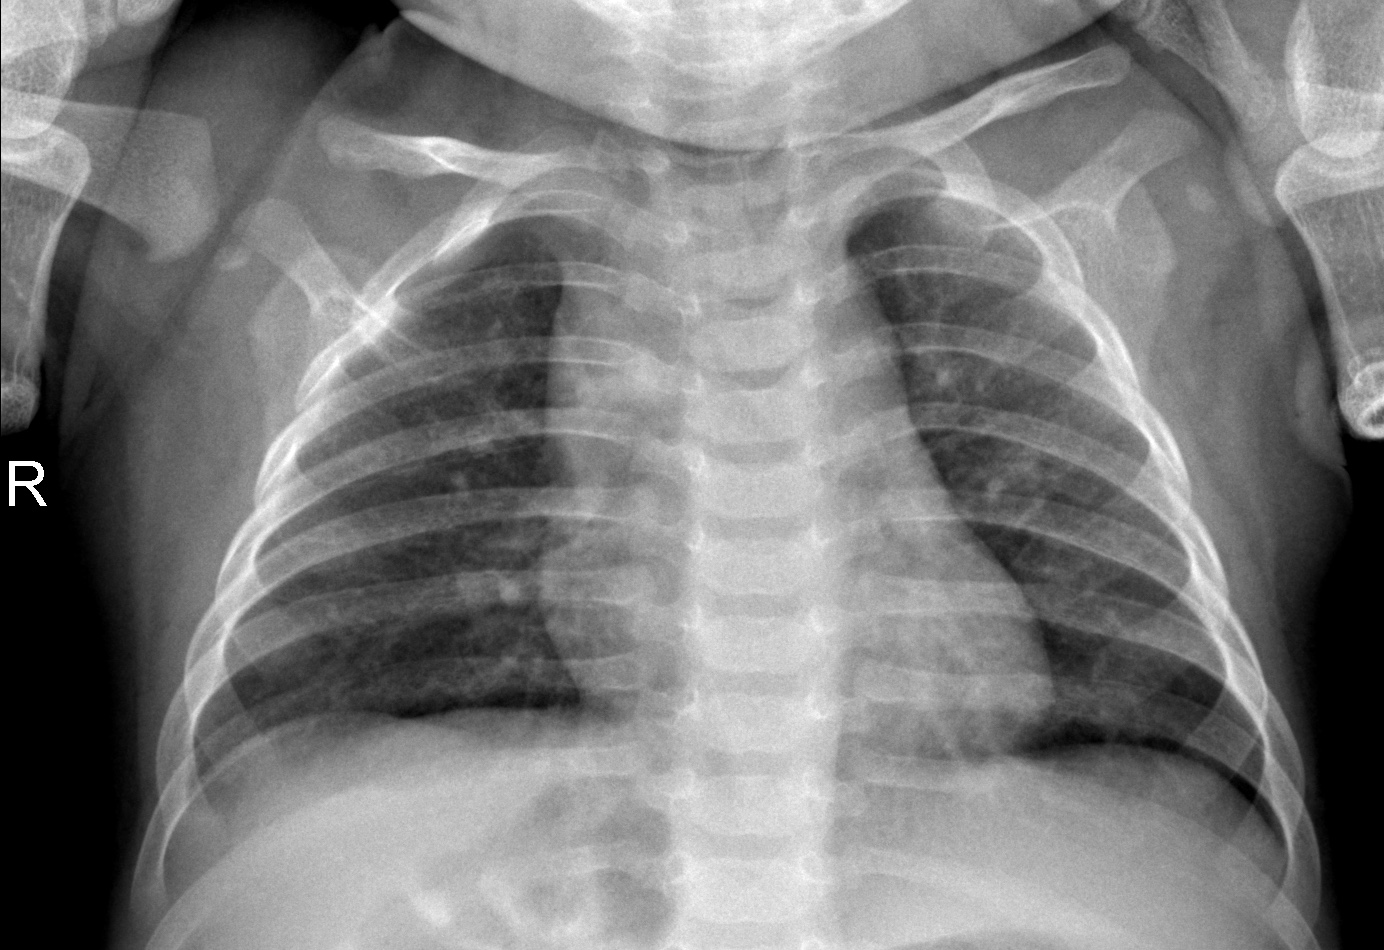
Diagnosis: NORMAL